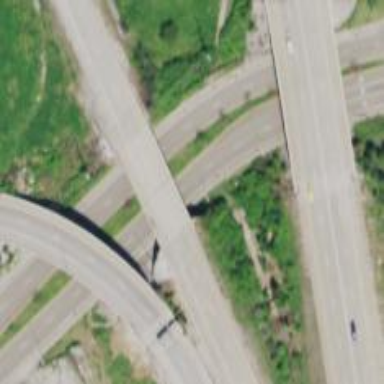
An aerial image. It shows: Bridge on motorway link.